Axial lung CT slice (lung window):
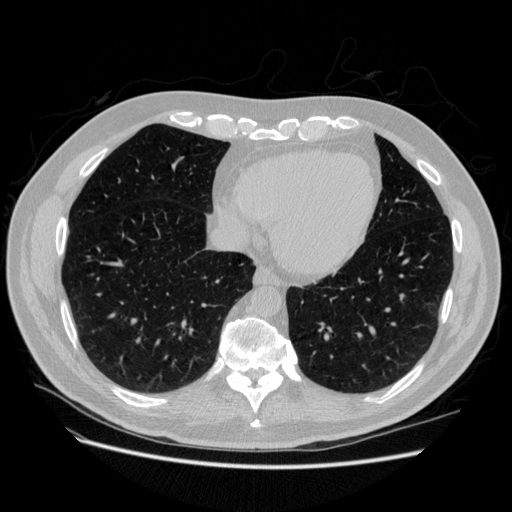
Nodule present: no